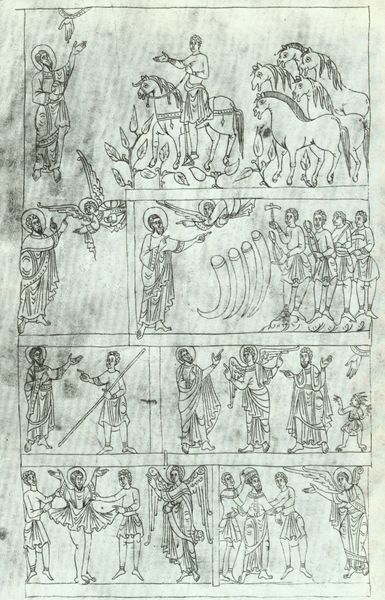
Titel: Ezekiel
Institution: Paris, Bibliothèque Nationale
Schlagwörter: baum, blätter, flügel, gott, hand, mann, schatten, umhang, weiß, menschen, frau, kleid, männer, schwarz, skizze, szene, zeichnung, tiere, rock, arm, bibel, falten, geschichte, füllhorn, horn, felder, blatt, pflanzen, krone, fliegen, pferd, pferde, pony, reiter, szenerie, engel, mähne, zaumzeug, schrift, papier, stab, graphik, linien, schlacht, könig, soldaten, faltenwurf, zangen, buch, schwarz-weiß, comic, seite, illustration, entwurf, ritter, heiligenschein, leben, handwerker, nimbus, jäger, christus, jesus, hammer, mittelalter, priester, romanik, heiliger, heilige, hörner, stange, zeilen, heiland, bote, hirte, erzengel, tänzer, hengst, rettung, verkündigung, legende, suche, zange, flecke, nachricht, zyklus, erzählung, apostel, wunder, heiliger geist, buchmalerei, verkündung, hand gottes, nmenschen, d, stamge